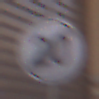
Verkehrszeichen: EndeGeschwindigkeit20
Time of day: MorningAfternoon
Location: Outdoor (Urban)
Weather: Clear
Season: NotSpecified
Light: Natural